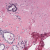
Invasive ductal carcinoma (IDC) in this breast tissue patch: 0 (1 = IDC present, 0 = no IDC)